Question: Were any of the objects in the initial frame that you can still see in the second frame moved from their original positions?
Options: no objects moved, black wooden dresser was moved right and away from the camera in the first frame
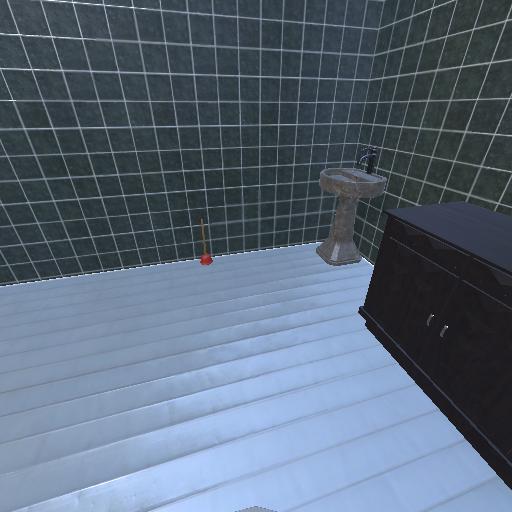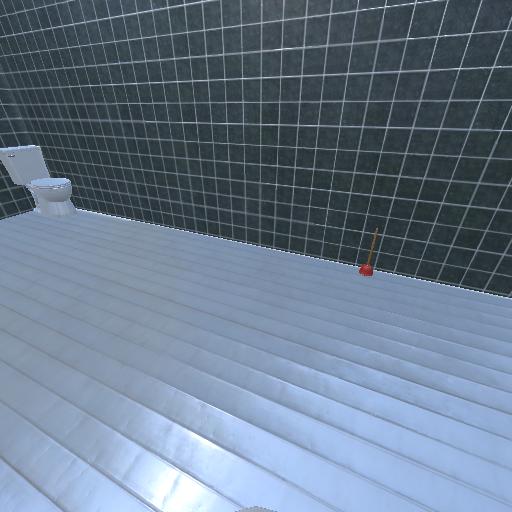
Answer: no objects moved